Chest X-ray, AP view. Patient: 46 years old, sex M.
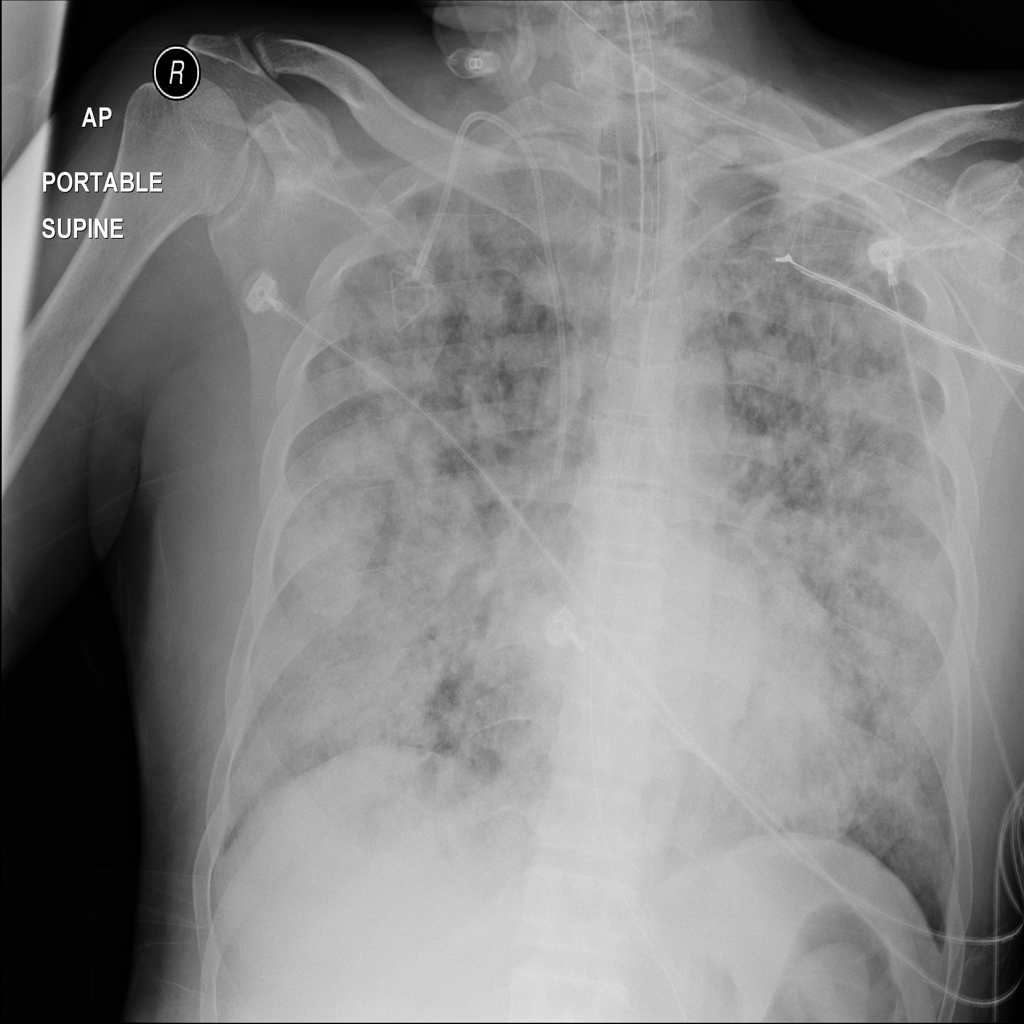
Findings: Edema, Nodule